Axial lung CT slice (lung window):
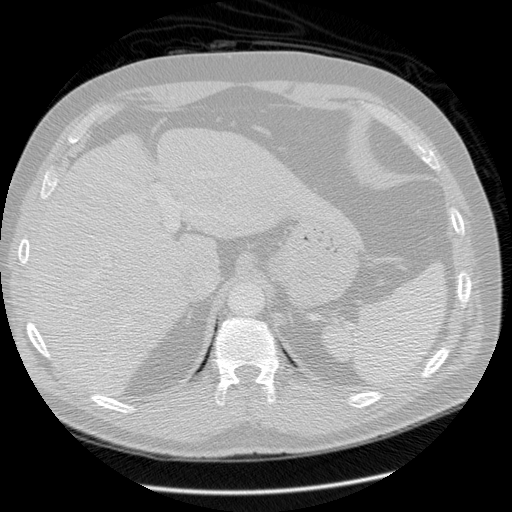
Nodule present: no